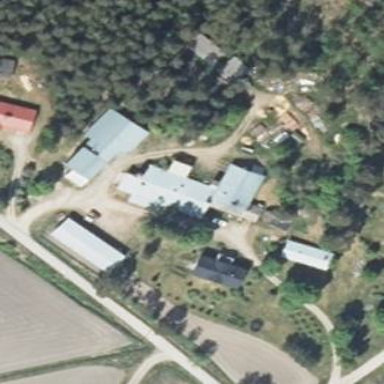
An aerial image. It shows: Farm with farmyard.